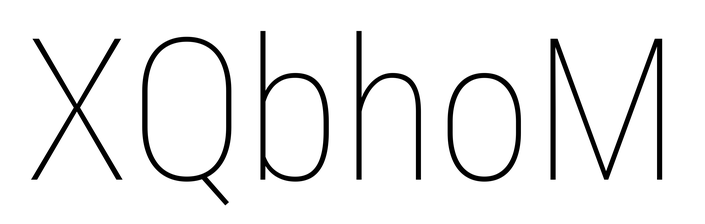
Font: Roboto_Condensed_Thin